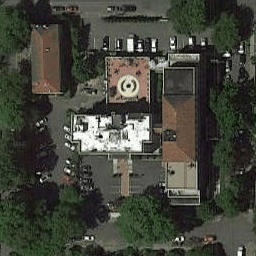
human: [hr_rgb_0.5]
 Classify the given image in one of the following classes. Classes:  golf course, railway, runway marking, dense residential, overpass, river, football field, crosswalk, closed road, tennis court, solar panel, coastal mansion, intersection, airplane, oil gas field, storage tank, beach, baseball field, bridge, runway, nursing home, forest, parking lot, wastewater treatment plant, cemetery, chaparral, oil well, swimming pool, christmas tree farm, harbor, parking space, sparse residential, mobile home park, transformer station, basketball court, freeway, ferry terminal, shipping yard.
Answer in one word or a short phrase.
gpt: nursing home